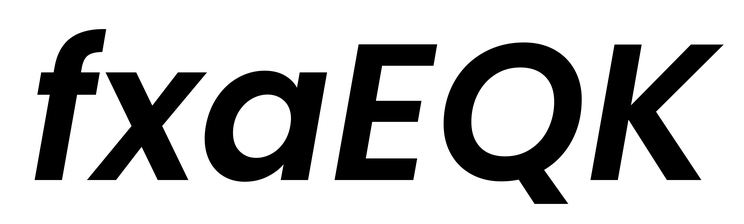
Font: Poppins-SemiBoldItalic